Question: After searching high and low for documentation and examples, I'm still stuck... so I'm hoping someone can help push me in the right direction.
I am using the "Image Manager" within the Telerik ASP.Net AJAX Editor.
I have everything working correctly, but there are 3 on-screen elements that appear in the image manager that I want to hide/remove.
1. New Folder Button
2. Current Path
3. Folder Tree
After much digging, I found a link under "Integration with SharePoint" that seems to show how to hide the "New Folder" icon: <URL>
[Of course, my issue has nothing to do with SharePoint, but this is the best I could find.]
If anyone has any insight on what properties to change, specifically for the path and folder tree, I would greatly appreciate it!
Many thanks in advance.
I'll keep plugging away and certainly if I figure it out, I'll post it here so others can benefit, since I'm sure I'm not the only one who would want to do this.

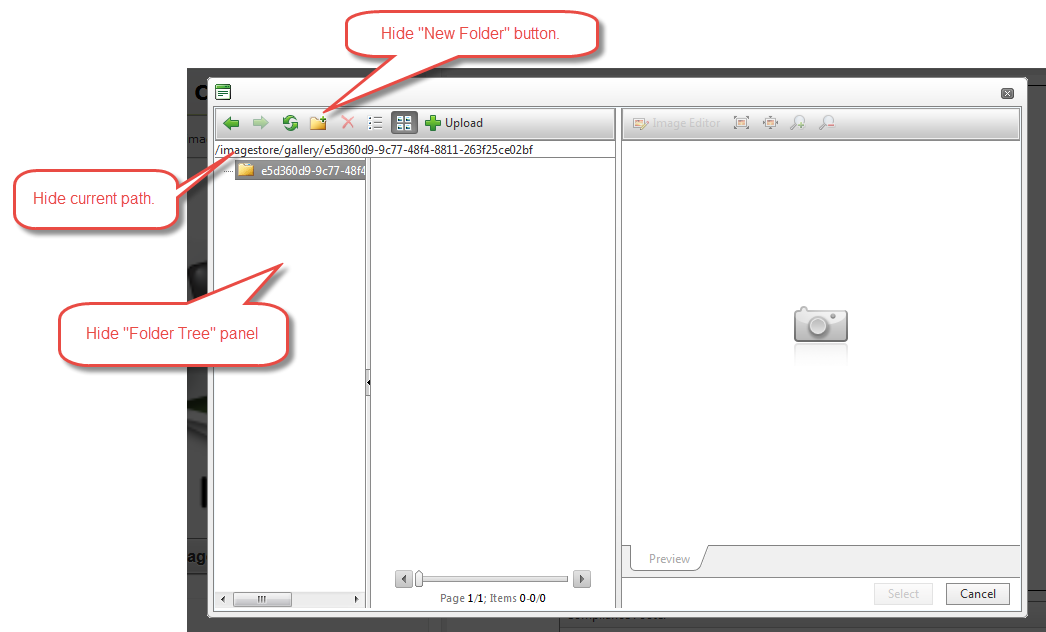
Answer: To remove the new folder button register the <URL>, open the FileBrowser.ascx file and set EnableCreateNewFolder="false" in the RadFileExplorer's declaration
'''
<telerik:RadFileExplorer EnableCreateNewFolder="false" ... />
'''
Via the VisibleControls property of the File Explorer, you can hide also the TreeView,Toolbar,Grid and the AddressBox, i.e. to hide the folder tree and address bar do not set their values:
'''
<telerik:RadFileExplorer EnableCreateNewFolder="false" VisibleControls="Toolbar,Grid" ... />
'''